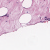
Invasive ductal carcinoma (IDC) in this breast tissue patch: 0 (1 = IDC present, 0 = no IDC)